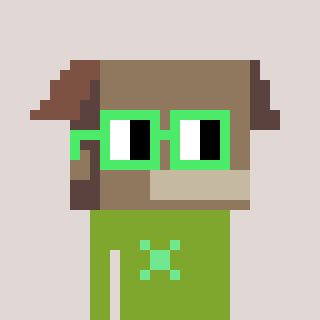
a pixel art character with square light green glasses, a box-shaped head and a slimegreen-colored body on a warm background